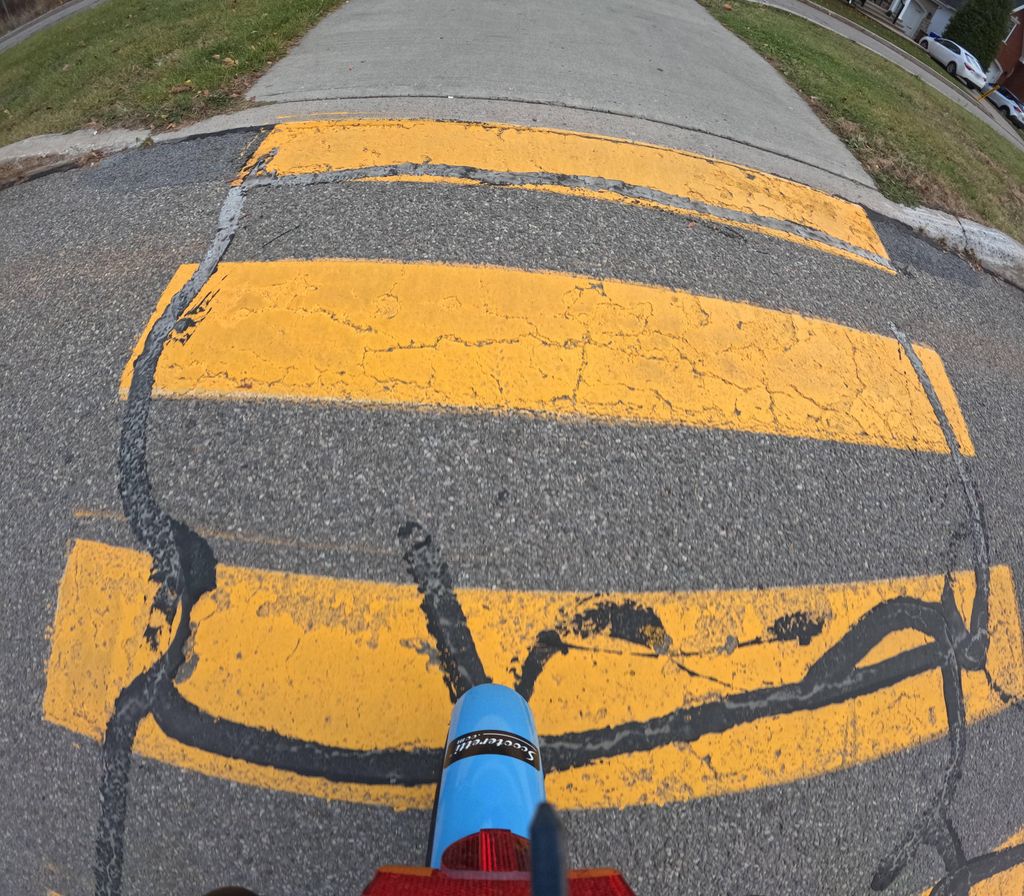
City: ottawa-gatineau